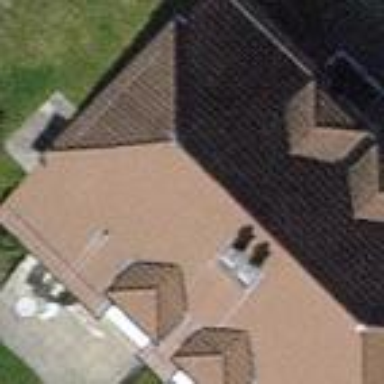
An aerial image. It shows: Half-hipped roof semidetached house.